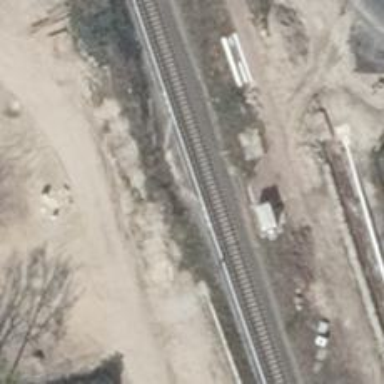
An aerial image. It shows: Rail line that is electrified.